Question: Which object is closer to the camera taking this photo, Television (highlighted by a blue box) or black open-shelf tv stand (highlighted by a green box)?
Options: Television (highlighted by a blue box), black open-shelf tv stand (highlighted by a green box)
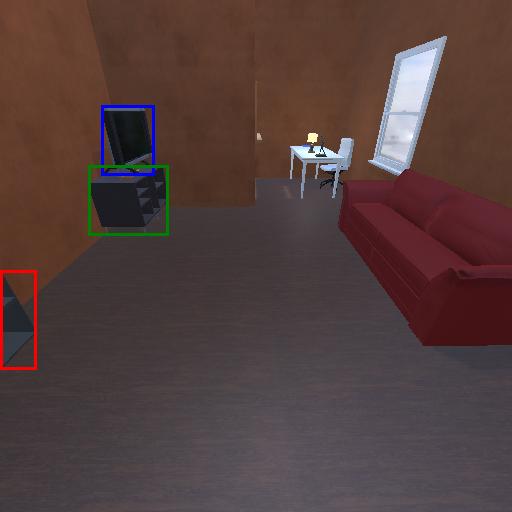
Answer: Television (highlighted by a blue box)